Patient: sex F, age 63
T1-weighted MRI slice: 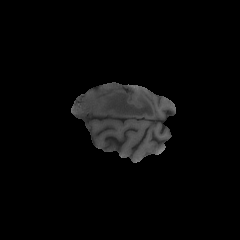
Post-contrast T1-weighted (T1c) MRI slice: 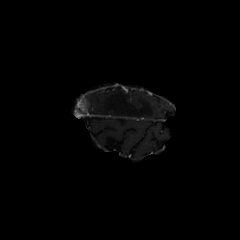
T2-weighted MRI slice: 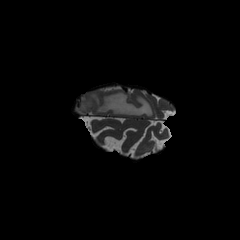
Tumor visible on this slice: yes
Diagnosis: Glioblastoma, IDH-wildtype
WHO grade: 4